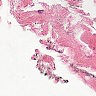
Metastatic tissue present: no